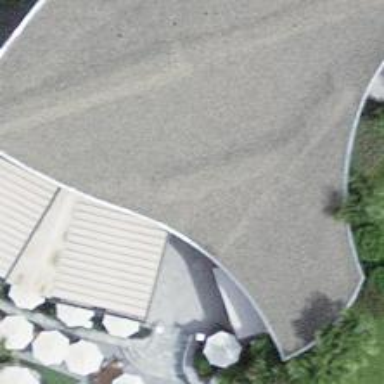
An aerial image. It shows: Restaurant.